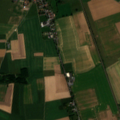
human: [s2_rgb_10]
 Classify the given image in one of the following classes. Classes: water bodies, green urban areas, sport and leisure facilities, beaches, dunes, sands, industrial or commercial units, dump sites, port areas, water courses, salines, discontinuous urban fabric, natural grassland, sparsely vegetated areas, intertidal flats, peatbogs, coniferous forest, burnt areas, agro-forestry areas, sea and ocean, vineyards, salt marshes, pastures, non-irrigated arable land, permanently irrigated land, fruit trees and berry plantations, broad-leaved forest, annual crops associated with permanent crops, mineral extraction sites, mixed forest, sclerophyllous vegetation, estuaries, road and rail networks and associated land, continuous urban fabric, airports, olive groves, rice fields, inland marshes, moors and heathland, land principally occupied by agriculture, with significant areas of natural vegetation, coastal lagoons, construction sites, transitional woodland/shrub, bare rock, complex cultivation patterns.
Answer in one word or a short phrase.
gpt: discontinuous urban fabric, non-irrigated arable land, land principally occupied by agriculture, with significant areas of natural vegetation